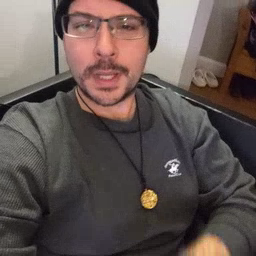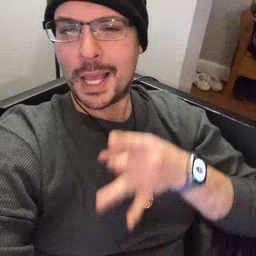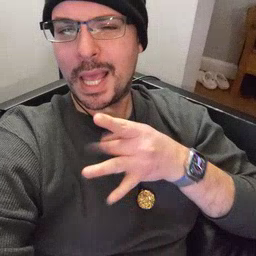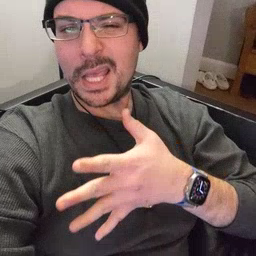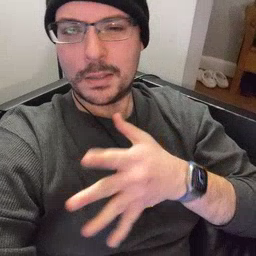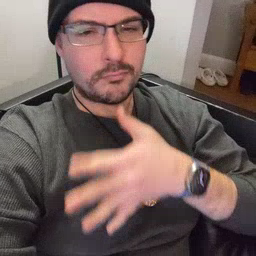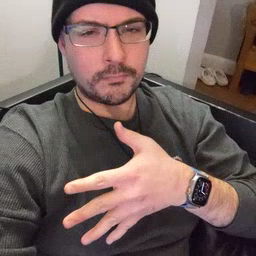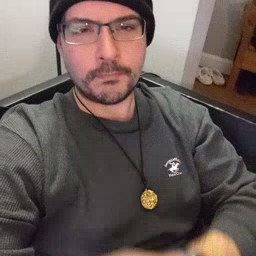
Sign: hate